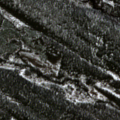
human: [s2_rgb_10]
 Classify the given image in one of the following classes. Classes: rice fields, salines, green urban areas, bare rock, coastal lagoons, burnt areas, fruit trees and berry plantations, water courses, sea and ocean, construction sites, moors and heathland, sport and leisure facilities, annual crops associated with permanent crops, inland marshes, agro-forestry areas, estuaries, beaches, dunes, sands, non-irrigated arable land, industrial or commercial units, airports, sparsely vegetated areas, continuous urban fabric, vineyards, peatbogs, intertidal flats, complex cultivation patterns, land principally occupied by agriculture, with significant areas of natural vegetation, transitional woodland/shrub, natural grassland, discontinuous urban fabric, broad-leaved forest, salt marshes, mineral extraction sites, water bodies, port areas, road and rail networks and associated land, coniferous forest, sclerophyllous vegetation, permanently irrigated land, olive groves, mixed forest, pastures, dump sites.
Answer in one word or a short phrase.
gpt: coniferous forest